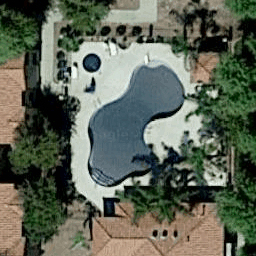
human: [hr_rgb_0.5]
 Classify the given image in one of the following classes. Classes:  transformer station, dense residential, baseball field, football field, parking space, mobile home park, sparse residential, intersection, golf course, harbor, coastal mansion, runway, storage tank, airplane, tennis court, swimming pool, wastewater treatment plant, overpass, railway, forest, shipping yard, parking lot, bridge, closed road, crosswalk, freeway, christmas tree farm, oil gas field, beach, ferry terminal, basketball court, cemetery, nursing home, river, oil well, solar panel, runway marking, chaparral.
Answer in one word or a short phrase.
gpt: swimming pool